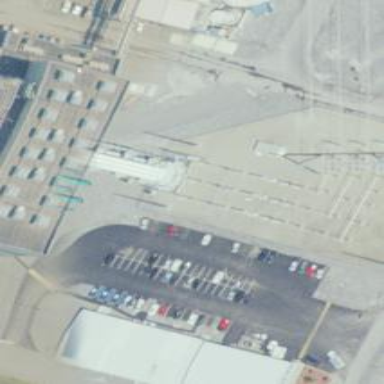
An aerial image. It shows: Switch used for power control.